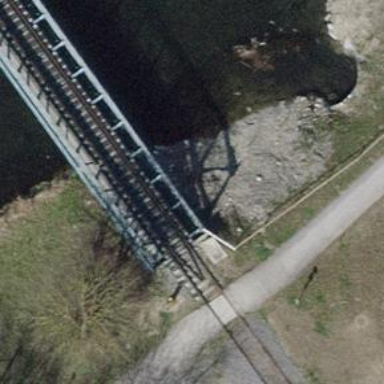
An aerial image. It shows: Disused railway spur bridge.